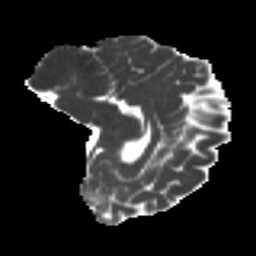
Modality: MD
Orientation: sagittal
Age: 23
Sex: female
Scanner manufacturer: ge
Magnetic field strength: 3 T
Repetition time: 7.8 s
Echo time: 0.0606 s